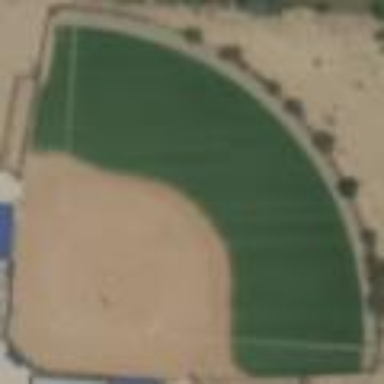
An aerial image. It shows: Baseball pitch for leisure land activities.